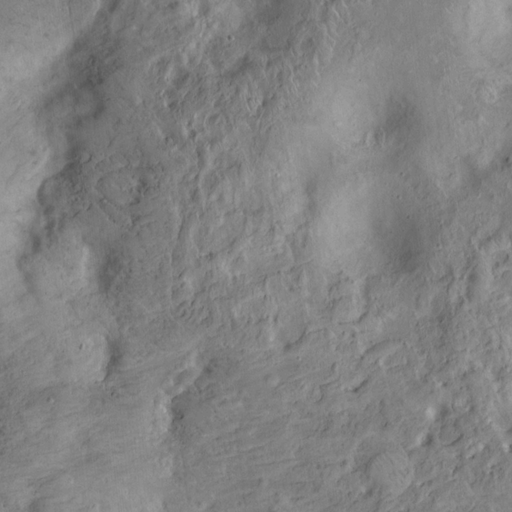
Classes present: Background, Cone